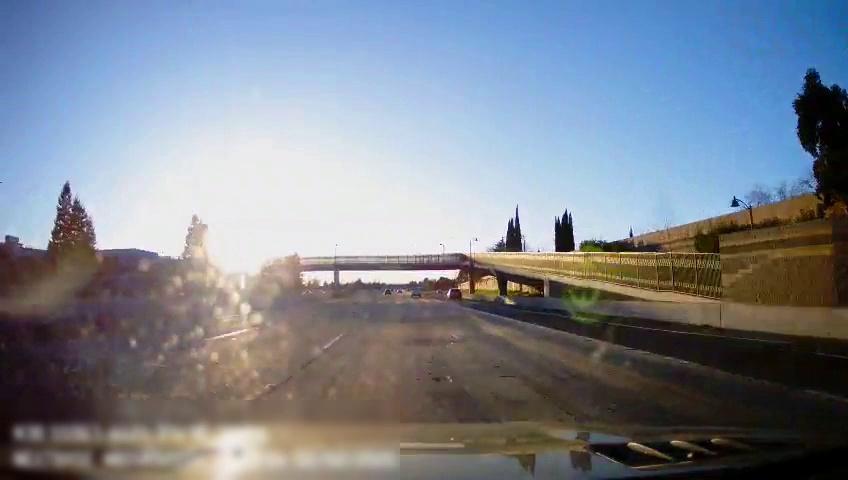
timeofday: Day
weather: Sunny
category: Drivable Space
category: Vehicles | SUV
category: Vehicles | Truck
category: Vehicles | SUV
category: Lanes | Alternate Lane
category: Lanes | Alternate Lane
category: Lanes | Current Lane
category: Lanes | Current Lane
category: Lanes | Alternate Lane
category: Lanes | Alternate Lane